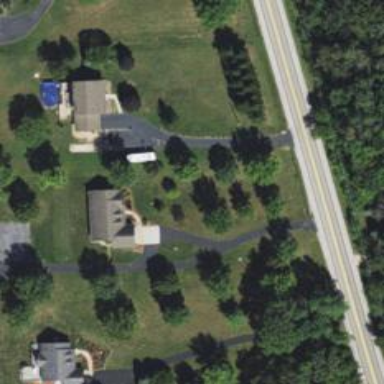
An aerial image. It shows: Driveway leading to service road.